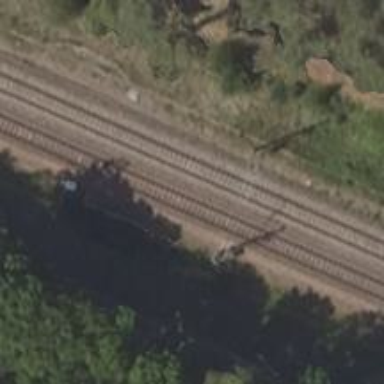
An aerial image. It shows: Milestone along the railway with catenary mast.